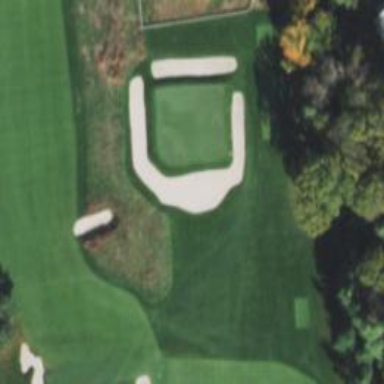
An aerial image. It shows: Golf bunker filled with sandy terrain.